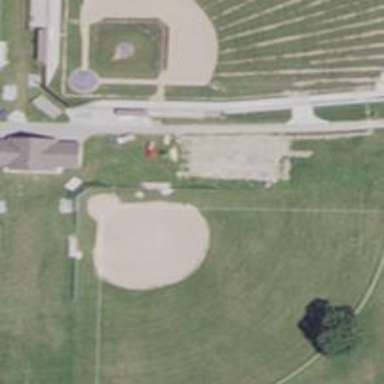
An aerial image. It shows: Baseball pitch for leisure and sports activities.